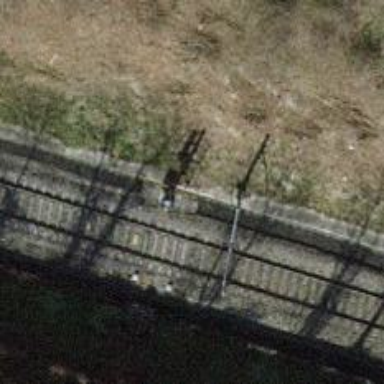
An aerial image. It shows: Railway signal.